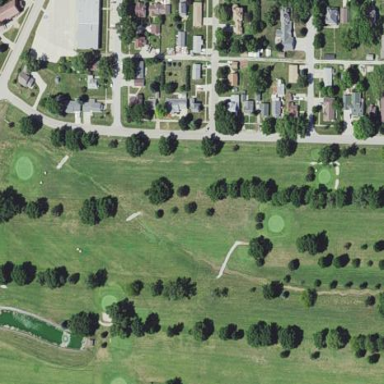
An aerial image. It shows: Golf course surrounded by greenery.